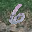
Label: 6